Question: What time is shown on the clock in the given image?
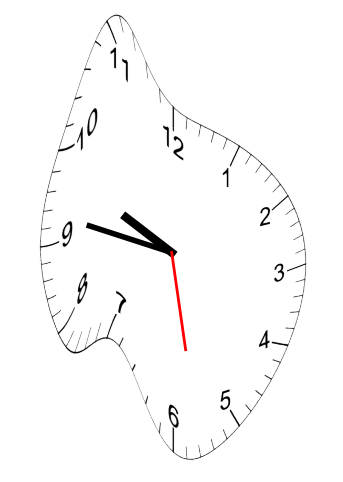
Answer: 09:46:28